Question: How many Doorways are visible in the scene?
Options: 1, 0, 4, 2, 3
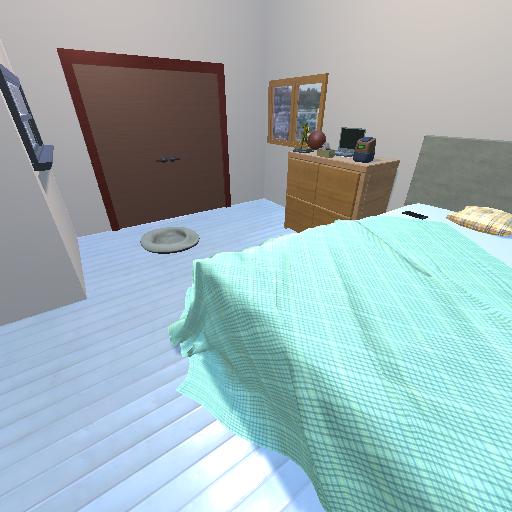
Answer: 1